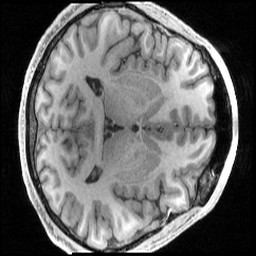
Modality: T1w
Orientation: axial
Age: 25
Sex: male
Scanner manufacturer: siemens
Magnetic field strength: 3 T
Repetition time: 2.4 s
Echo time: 0.00231 s